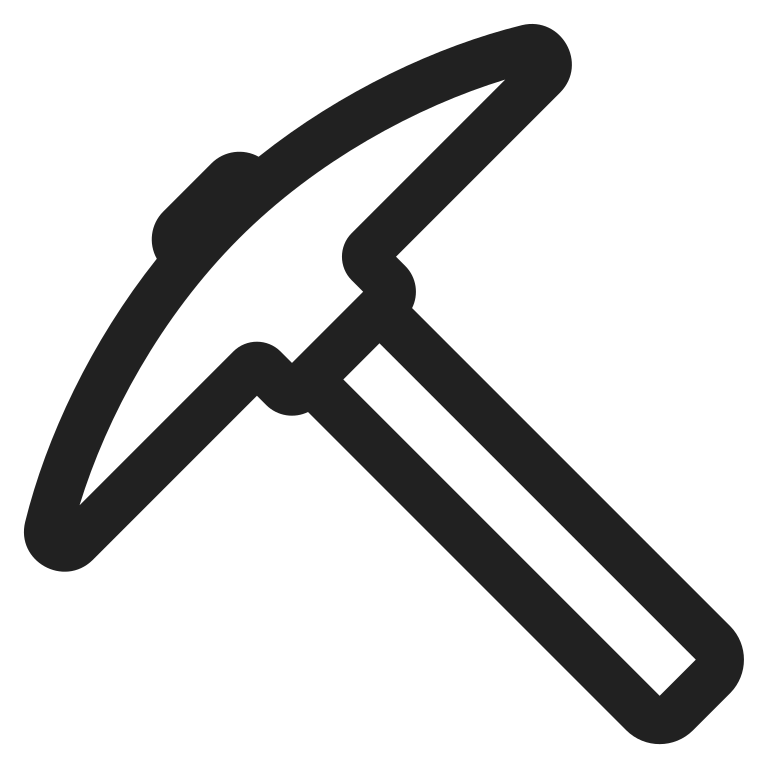
pick high contrast